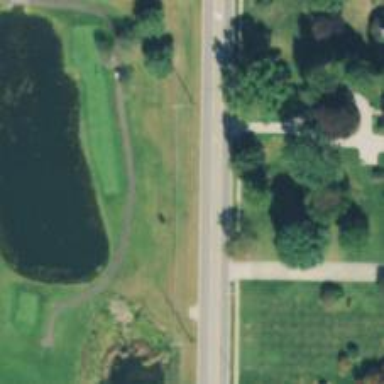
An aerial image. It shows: Path for both road and golf.